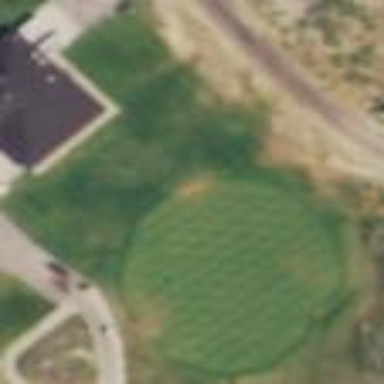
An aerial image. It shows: Picturesque green golfing area with grass land use.